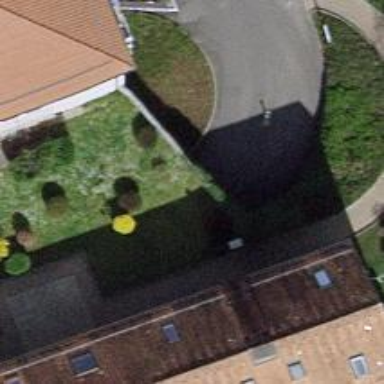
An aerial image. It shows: Driveway tunnel that serves as roadway.